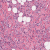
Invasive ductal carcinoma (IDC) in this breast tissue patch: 1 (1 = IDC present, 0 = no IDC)